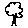
Label: tree